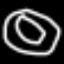
Label: donut